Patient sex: M
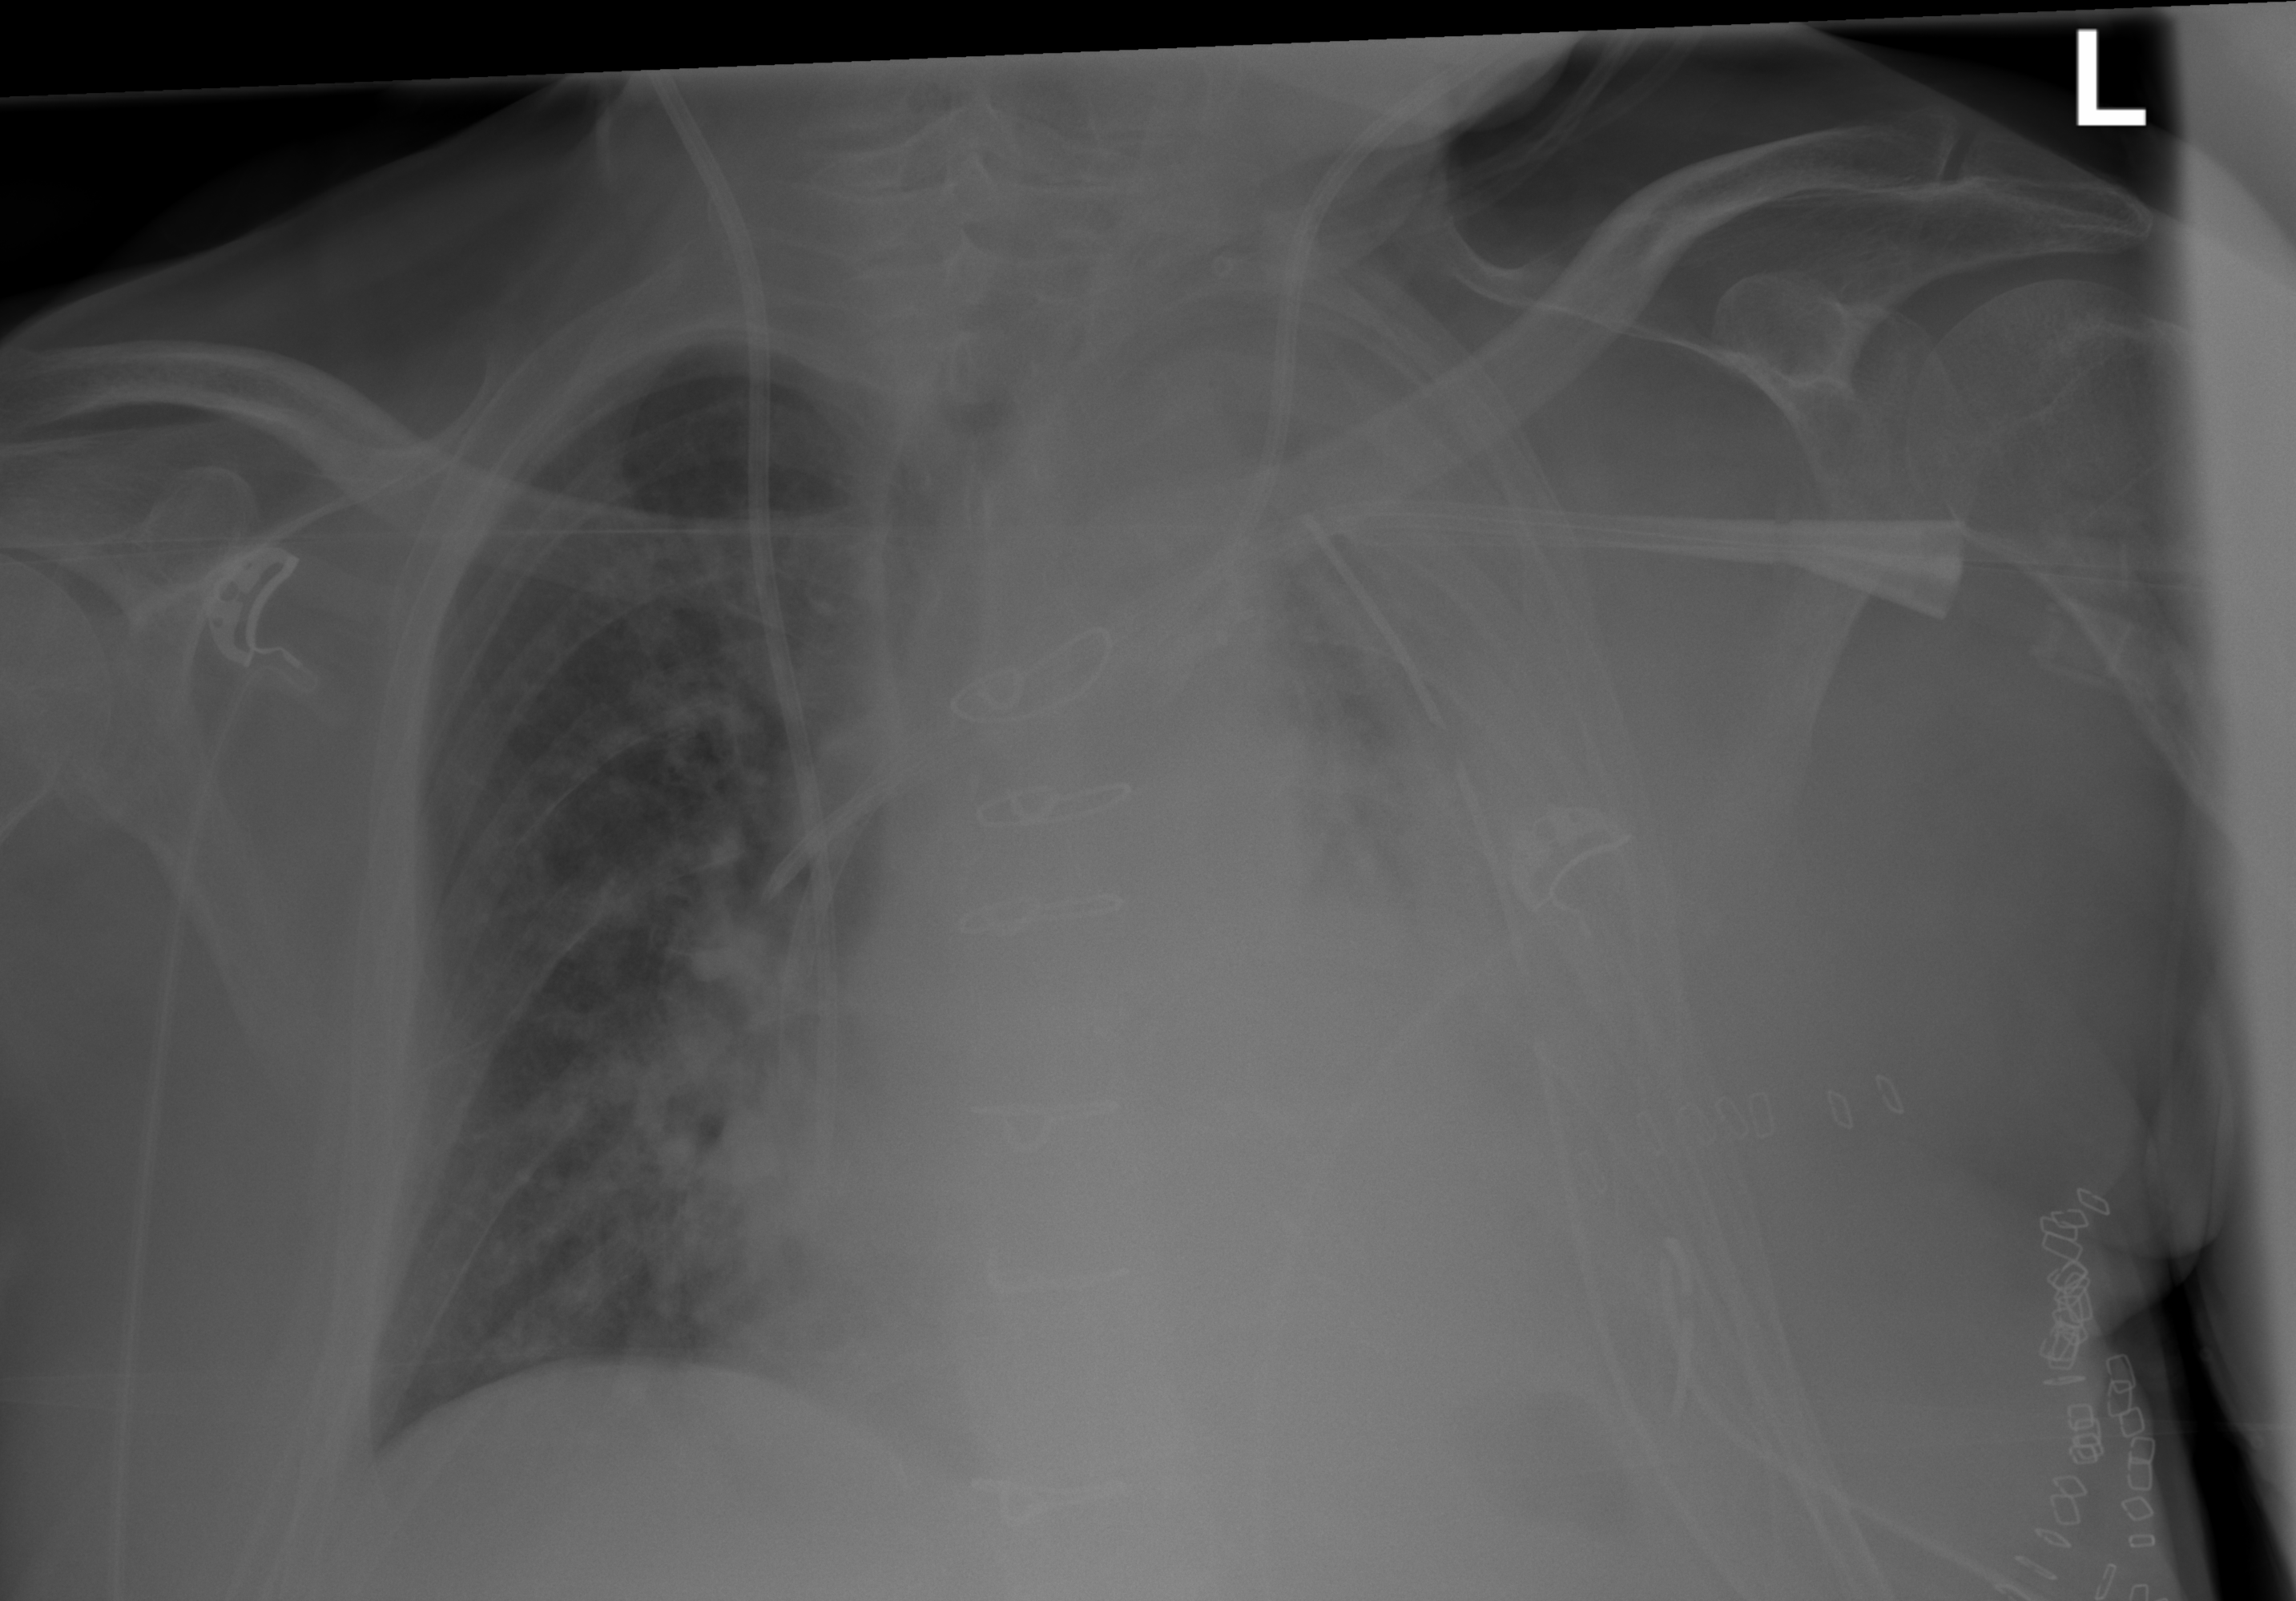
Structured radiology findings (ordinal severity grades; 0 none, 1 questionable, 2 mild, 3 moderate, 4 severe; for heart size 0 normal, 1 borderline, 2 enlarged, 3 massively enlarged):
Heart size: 2
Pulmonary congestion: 2
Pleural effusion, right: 0
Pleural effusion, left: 3
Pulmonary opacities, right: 0
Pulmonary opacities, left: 2
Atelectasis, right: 2
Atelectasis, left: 3